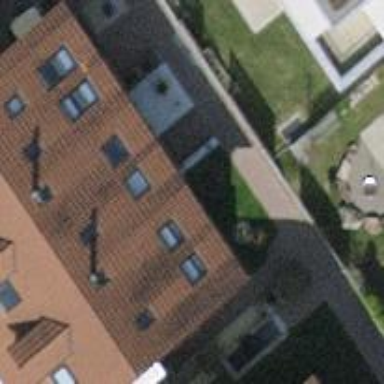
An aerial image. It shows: Terrace building.